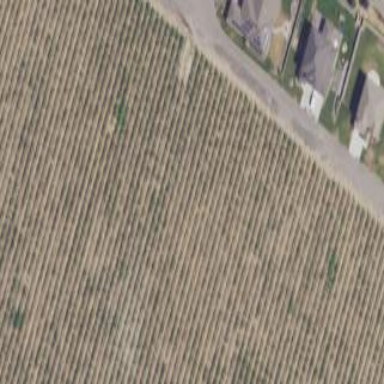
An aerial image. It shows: Vineyard with grape crops.